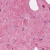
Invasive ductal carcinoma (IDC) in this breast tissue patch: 0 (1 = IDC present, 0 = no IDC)